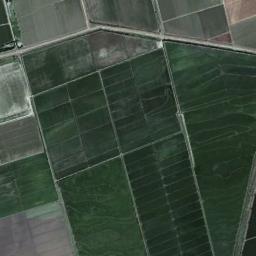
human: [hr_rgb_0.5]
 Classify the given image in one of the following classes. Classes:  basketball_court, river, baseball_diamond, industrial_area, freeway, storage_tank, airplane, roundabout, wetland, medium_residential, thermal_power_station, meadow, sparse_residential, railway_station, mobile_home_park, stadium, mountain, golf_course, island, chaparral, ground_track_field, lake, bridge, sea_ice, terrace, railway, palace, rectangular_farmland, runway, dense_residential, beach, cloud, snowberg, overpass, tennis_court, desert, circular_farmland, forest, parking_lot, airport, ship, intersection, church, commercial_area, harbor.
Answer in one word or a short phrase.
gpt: rectangular_farmland